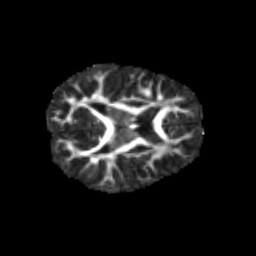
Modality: FA
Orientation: axial
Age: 7
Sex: female
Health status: healthy